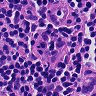
Metastatic tissue present: yes